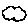
Label: cloud